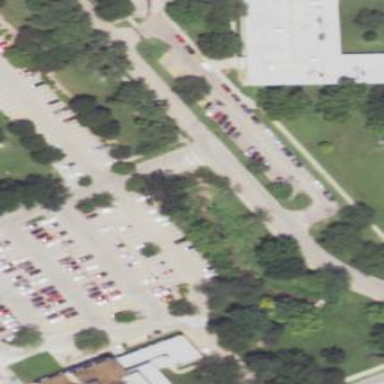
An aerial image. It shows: Parking area with surface.